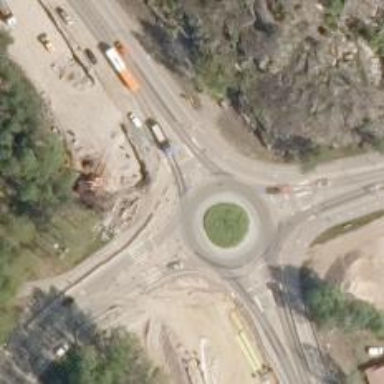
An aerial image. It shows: Railway crossing.